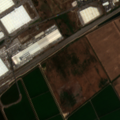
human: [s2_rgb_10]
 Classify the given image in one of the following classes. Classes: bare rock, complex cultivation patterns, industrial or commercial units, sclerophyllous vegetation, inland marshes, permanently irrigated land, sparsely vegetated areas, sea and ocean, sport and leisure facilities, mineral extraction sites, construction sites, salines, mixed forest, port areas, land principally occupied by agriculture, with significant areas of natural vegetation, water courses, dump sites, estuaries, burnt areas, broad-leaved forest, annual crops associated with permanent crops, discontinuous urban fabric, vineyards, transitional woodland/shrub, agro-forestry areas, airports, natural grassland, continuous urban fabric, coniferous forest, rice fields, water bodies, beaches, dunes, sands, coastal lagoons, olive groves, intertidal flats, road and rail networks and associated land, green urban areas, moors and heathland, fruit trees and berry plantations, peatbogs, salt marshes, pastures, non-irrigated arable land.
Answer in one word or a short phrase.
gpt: industrial or commercial units, permanently irrigated land, rice fields, mixed forest